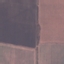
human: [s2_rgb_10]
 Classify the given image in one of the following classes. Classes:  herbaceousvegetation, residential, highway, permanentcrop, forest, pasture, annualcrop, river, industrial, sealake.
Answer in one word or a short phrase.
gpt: AnnualCrop